五年级 · 立体几何学
（2022 秋・丰县期中）如图, 幼儿园有一个长方体的储物柜, 长 1.5 米, 宽 0.8 米, 高 0.6 米。这个储物柜的占地面积是 $\qquad$平方米；王老师想在这个储物柜的前面贴上装饰画，装饰画的面积是 $\qquad$平方米；这个储物柜所占的空间是 $\qquad$立方米。

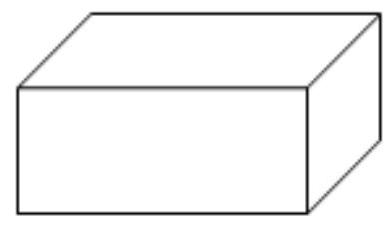
答案: 解（1） $1.5 \times 0.8=1.2$ (平方米)

答：这个储物柜的占地面积是 1.2 平方米;

(2) $1.5 \times 0.6=0.9$ (平方米)

答：装饰画的面积是 0.9 平方米;

(3) $1.5 \times 0.8 \times 0.6$

$=1.2 \times 0.6$

$=0.72$ （立方米）

答：这个储物柜所占的空间是 0.72 立方米。

故答案为: $1.2,0.9,0.72$ 。